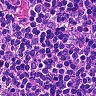
Metastatic tissue present: no